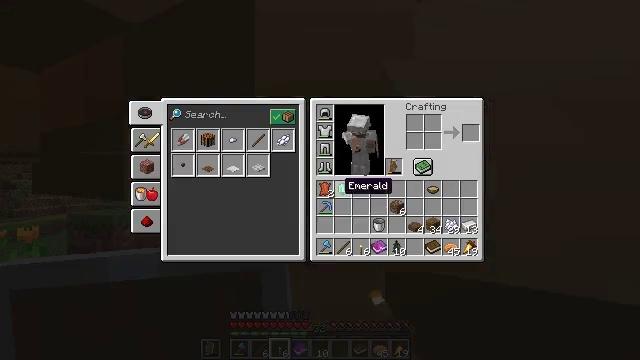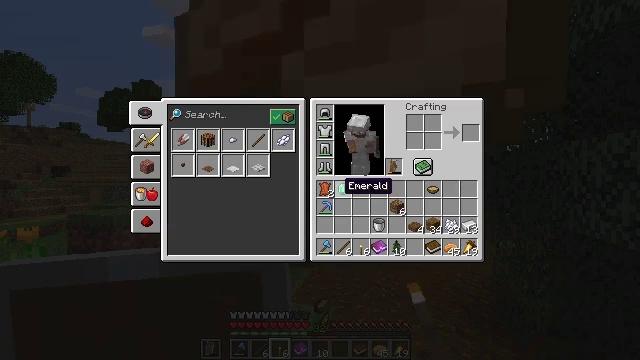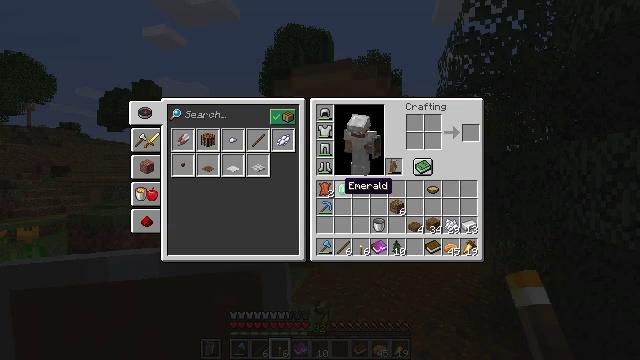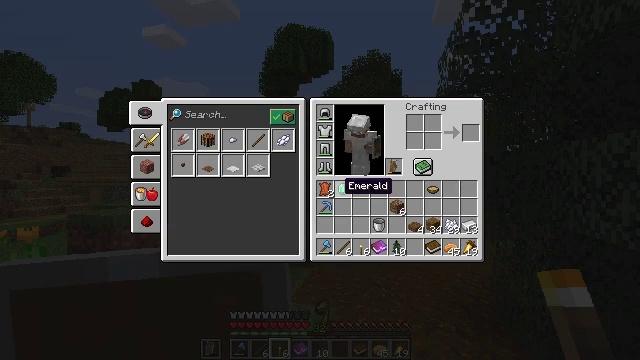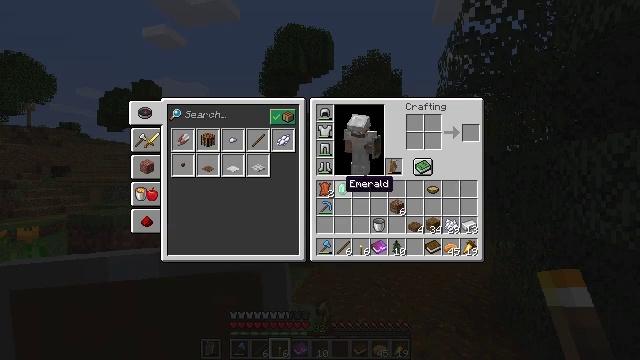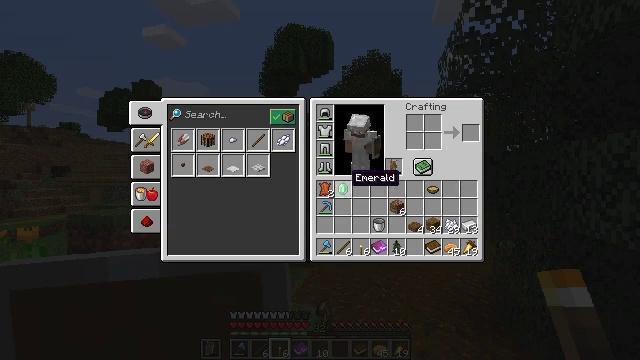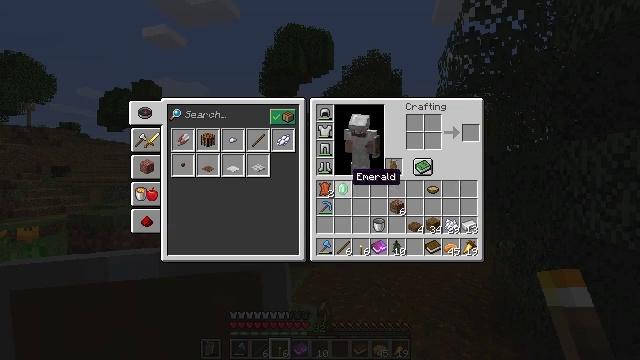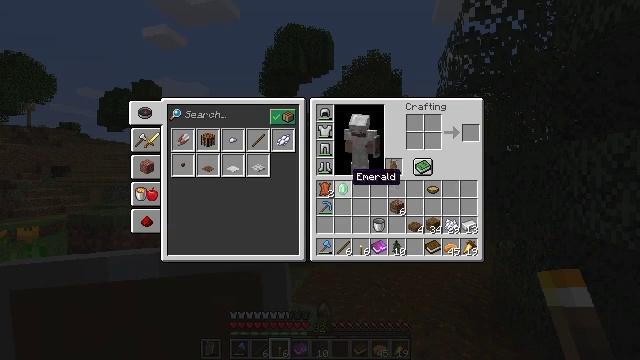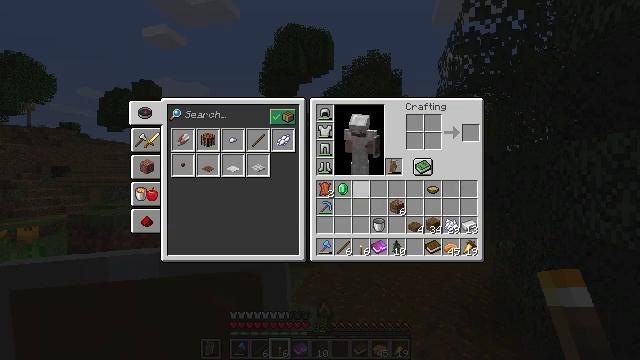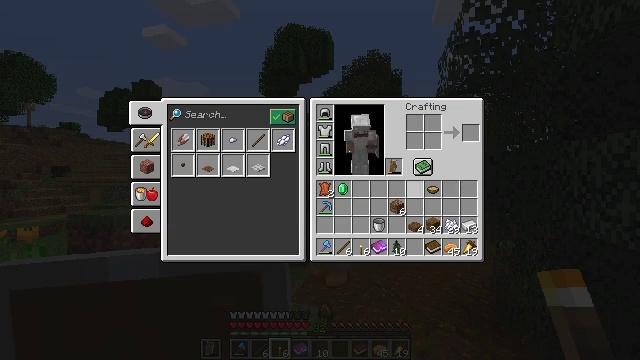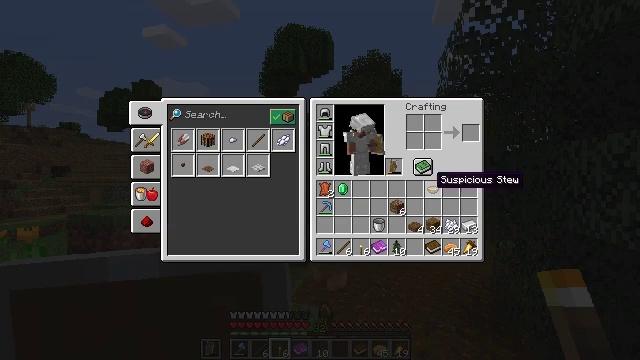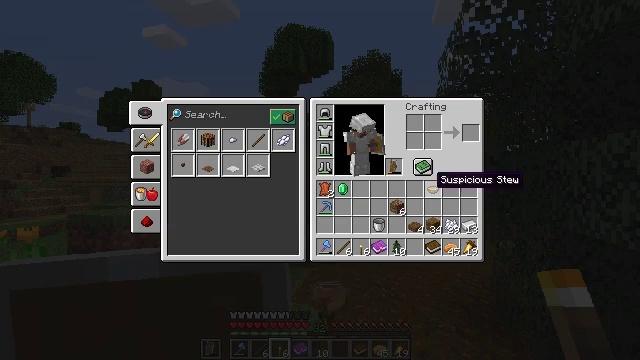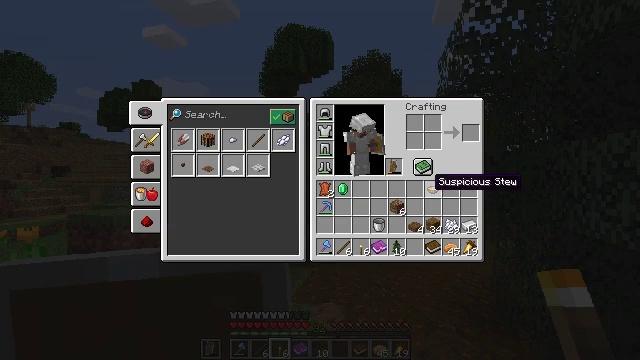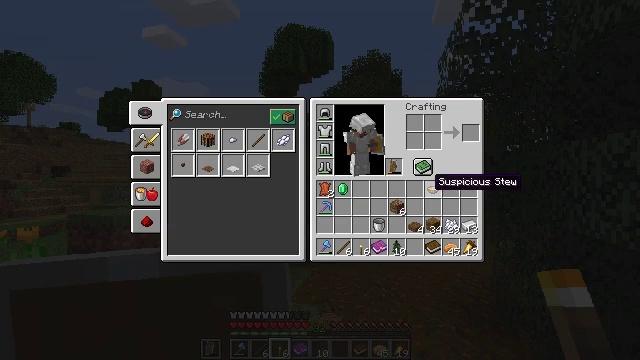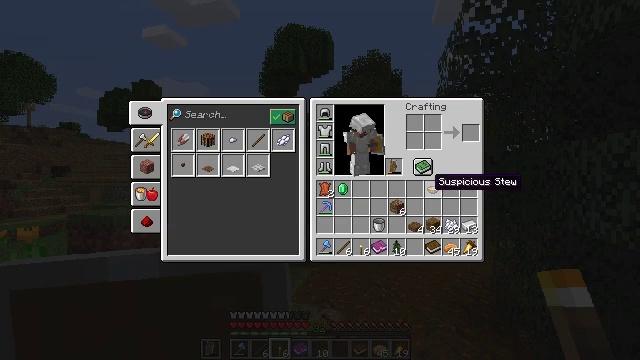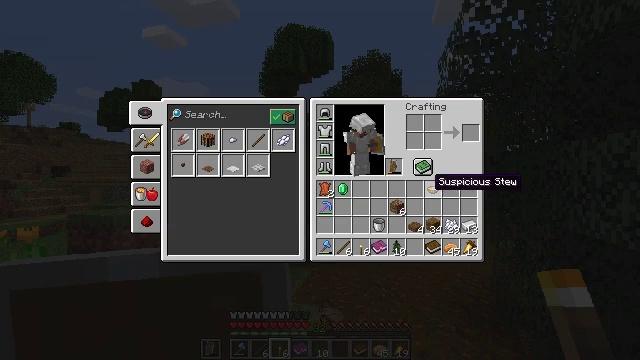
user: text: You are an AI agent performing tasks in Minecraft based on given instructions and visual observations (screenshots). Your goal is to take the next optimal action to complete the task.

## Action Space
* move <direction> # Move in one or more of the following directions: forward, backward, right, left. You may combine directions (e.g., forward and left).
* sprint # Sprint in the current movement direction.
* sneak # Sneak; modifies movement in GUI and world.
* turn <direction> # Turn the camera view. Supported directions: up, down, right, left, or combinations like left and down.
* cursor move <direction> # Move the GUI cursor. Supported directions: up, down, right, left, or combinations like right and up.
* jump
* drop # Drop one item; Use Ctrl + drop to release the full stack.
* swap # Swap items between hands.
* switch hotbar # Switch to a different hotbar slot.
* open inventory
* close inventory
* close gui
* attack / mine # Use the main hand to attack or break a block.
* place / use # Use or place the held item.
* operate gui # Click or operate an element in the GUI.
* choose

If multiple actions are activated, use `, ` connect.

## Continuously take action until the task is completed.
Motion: motion action
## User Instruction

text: Remove a suspicious stew from the inventory.
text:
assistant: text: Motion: sprint, open gui
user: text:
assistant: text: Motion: sprint
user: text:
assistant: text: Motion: sprint
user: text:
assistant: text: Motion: sprint
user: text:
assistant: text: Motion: sprint
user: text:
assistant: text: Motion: sprint
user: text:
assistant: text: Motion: sprint
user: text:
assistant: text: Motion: cursor move right
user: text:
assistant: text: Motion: cursor move right
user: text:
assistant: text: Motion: cursor move right
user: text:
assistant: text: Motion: no_op
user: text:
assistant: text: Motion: no_op
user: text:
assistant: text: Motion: no_op
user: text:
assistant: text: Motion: no_op
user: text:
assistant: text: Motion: no_op
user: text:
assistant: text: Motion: no_op
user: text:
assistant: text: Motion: cursor move left and down
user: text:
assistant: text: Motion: cursor move down
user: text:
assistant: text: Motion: no_op
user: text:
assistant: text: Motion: no_op
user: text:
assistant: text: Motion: no_op
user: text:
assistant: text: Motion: no_op
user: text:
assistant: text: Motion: cursor move down
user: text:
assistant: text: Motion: no_op
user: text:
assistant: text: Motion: no_op
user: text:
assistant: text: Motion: sneak
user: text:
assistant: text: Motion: sneak
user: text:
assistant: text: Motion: sneak, cursor move up
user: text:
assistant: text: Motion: sneak, cursor move right and up
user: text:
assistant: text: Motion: sneak, cursor move up